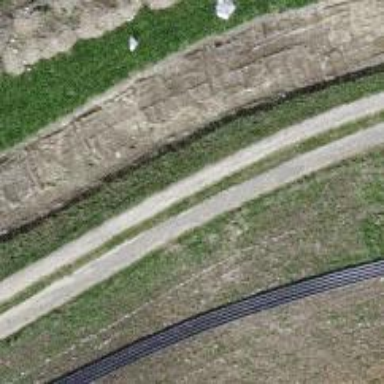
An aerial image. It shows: Track with grade2 tracktype.